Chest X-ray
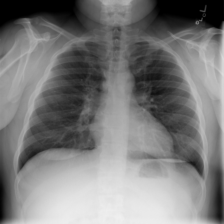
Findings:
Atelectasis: negative
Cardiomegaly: negative
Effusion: negative
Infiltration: negative
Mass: negative
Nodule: negative
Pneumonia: negative
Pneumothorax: negative
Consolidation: negative
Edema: negative
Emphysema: negative
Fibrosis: negative
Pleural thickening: negative
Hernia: negative